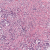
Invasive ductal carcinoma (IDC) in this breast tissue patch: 1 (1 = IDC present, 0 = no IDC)